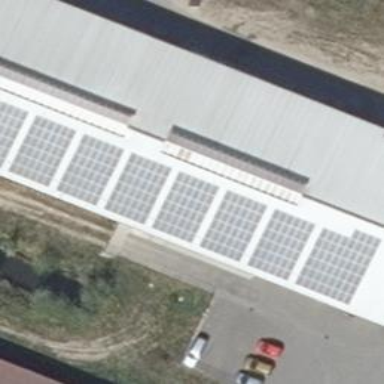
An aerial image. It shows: Building equipped with solar photovoltaic panel for generating electricity. The small installation is solar power generator.